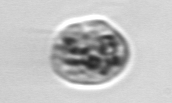
Label: Amoeba